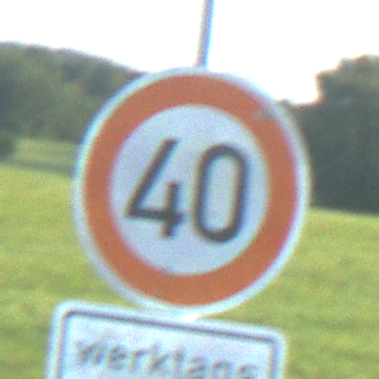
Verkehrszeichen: Geschwindigkeit40
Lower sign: ZeitangabenMitBeschraenkungAufWochentage7
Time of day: MorningAfternoon
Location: Outdoor (Nature)
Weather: Clear
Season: NotSpecified
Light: Natural